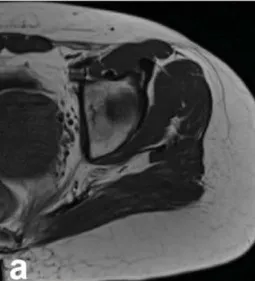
Changes in MRI images after 11 months of antifungal therapy. (a) Axial image of T1-weighted image.
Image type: radiology (mri)